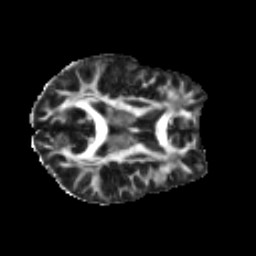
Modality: FA
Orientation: axial
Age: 22
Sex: male
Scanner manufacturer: ge
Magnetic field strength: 3 T
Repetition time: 7.8 s
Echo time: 0.0606 s